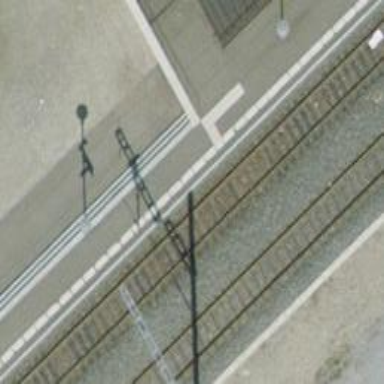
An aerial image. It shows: Stop position for public transport at railway stop.